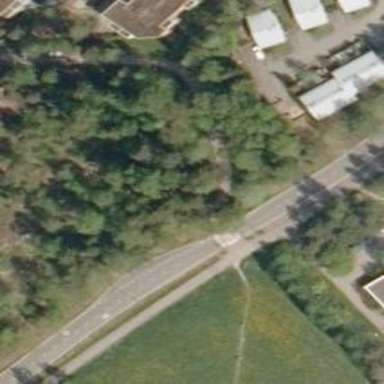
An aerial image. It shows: Crossing on asphalt cycleway.